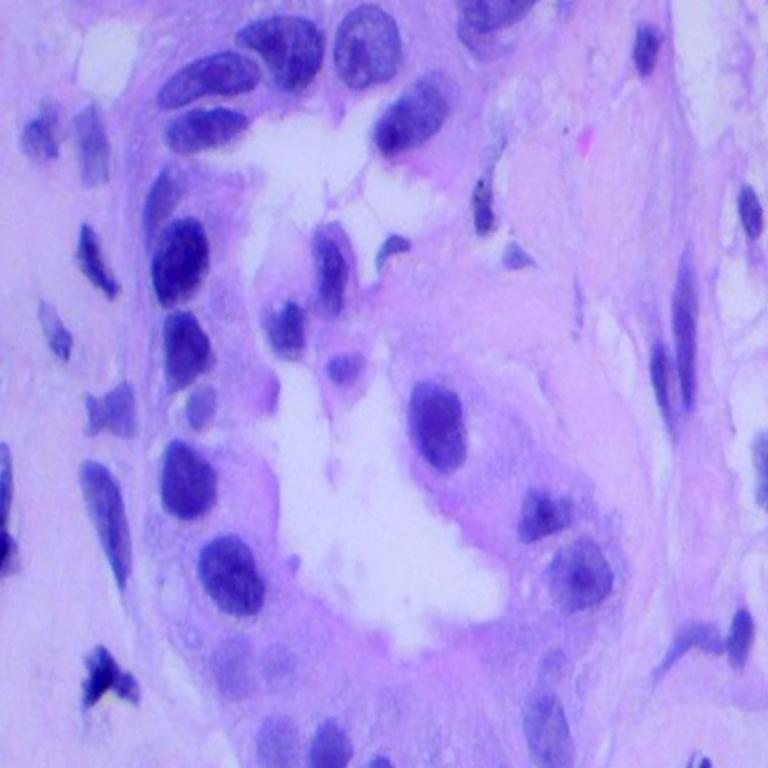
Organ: lung
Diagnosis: adenocarcinomas